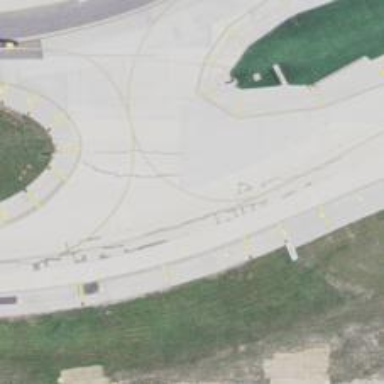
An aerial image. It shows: View of taxiway at the airport.